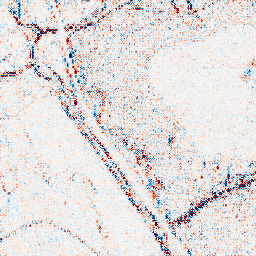
Category: wavelet
Decomposition family: wavelet_dwt
Decomposition parameters: wavelet: db2
level: 1
Upsampling method: sinc_hamming
Upsampling parameters: scale: 4
kernel_size: 16
Upsampling scale: 4